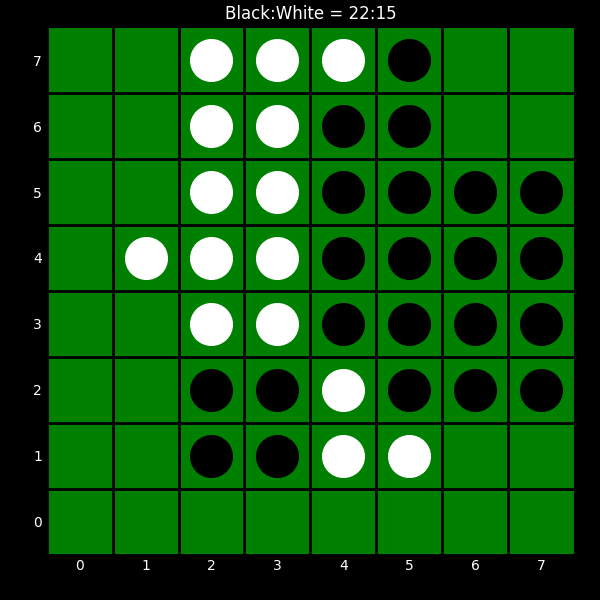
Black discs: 22
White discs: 15